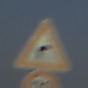
Verkehrszeichen: KurveRechts
Zusatzzeichen unten: Geschwindigkeit70
Umgebung: Outdoor, Urban
Tageszeit: SunriseSunset
Wetter: Clear
Licht: Natural
Jahreszeit: NotSpecified
Kontrast: MediumContrast